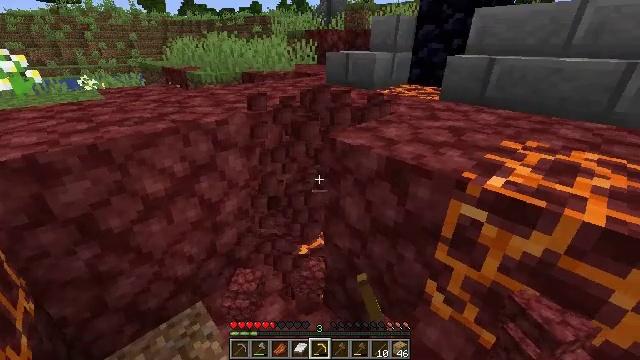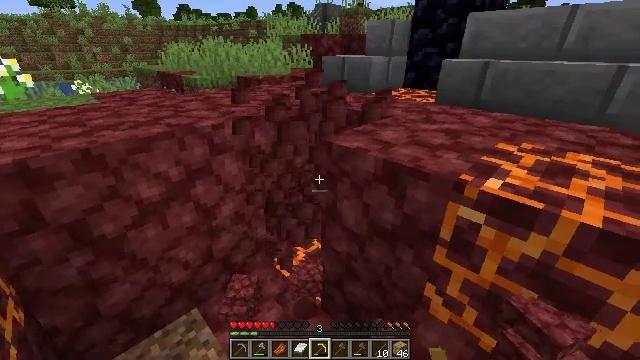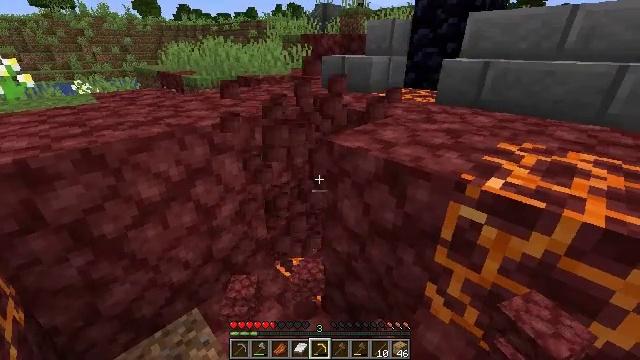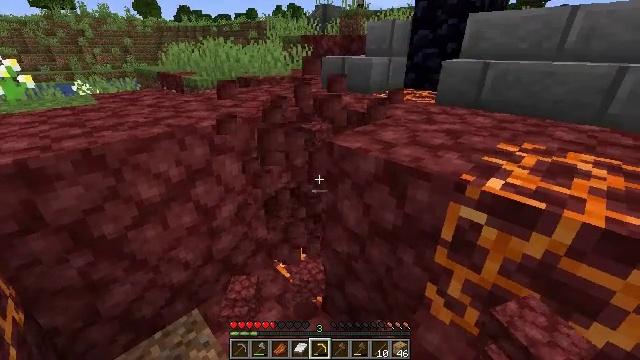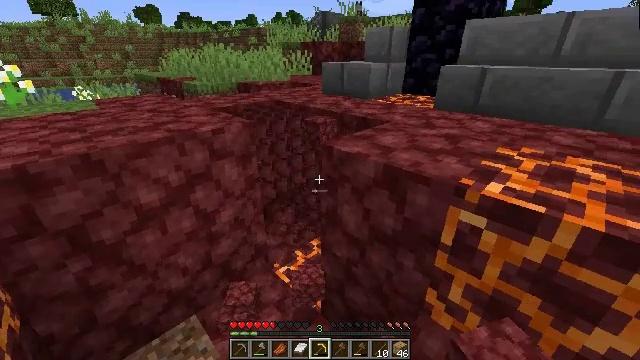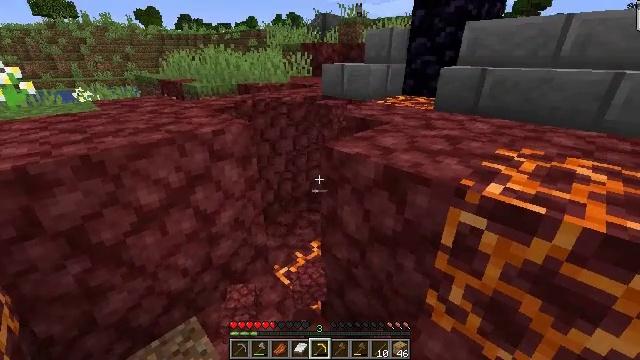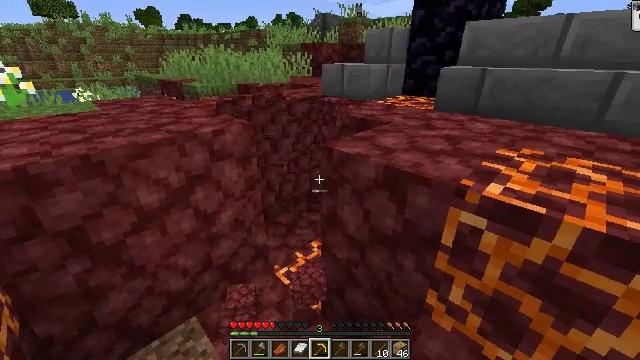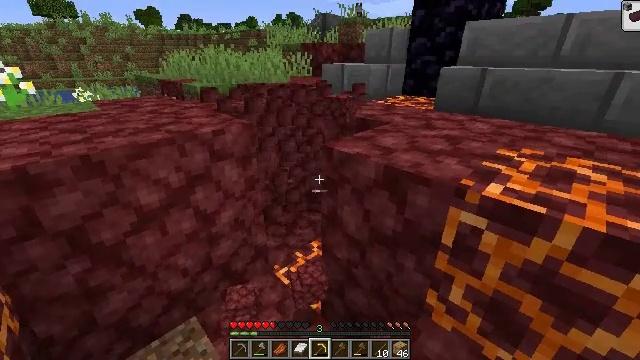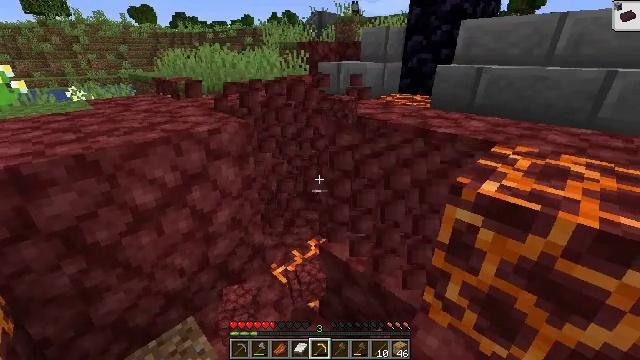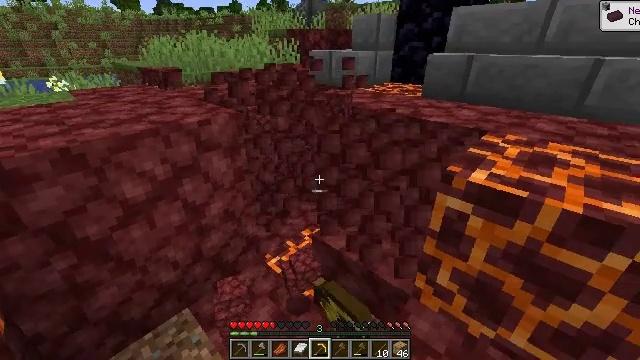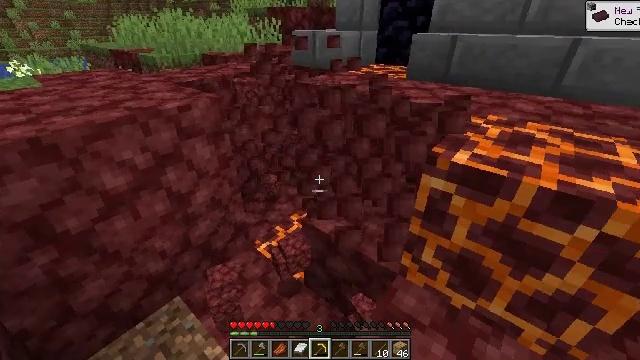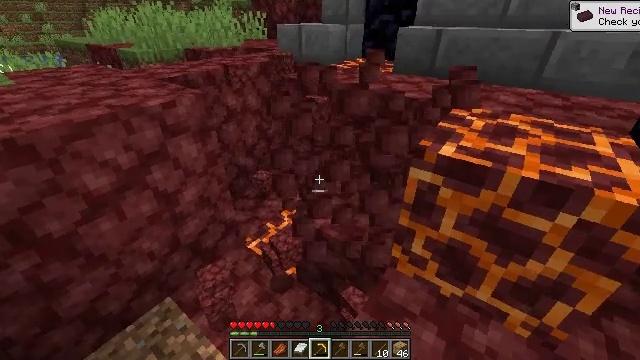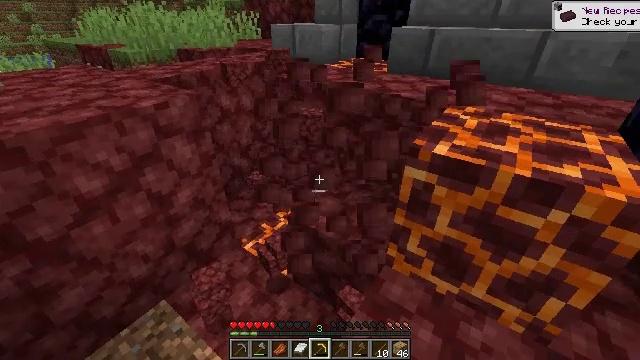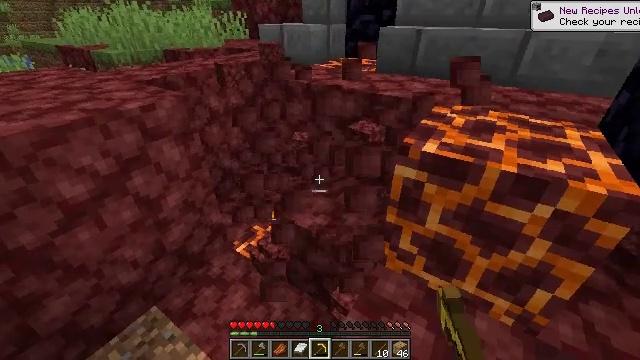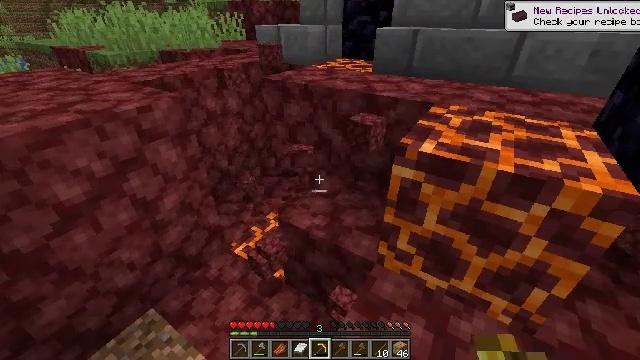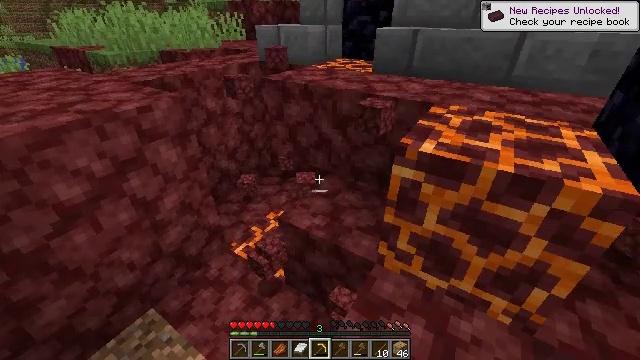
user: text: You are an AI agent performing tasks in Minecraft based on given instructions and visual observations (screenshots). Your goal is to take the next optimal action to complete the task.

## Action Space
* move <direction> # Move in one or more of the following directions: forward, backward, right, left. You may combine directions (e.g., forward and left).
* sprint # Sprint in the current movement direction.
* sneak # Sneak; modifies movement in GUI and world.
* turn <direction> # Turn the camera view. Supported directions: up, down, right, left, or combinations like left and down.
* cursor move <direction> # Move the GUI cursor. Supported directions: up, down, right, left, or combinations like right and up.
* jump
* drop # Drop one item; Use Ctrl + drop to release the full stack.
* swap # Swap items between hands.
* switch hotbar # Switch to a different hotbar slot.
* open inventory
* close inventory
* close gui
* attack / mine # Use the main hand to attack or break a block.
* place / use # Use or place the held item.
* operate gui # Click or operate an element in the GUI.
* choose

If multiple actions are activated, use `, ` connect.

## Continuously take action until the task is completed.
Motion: motion action
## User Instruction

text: Break the netherrack block.
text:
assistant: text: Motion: attack / mine
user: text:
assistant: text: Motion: attack / mine
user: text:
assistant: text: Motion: attack / mine
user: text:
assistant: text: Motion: turn up, attack / mine
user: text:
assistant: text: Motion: attack / mine
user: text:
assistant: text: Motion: attack / mine
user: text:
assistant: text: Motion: attack / mine
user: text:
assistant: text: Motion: attack / mine
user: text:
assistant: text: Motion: turn right and down, attack / mine
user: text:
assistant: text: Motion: turn right and down, attack / mine
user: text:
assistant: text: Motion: turn right and down, attack / mine
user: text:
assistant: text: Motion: turn right, attack / mine
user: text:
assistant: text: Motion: turn right, attack / mine
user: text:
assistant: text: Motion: attack / mine
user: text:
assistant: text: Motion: attack / mine
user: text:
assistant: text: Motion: attack / mine
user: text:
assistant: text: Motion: attack / mine
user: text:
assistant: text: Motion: turn left, attack / mine
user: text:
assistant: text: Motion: turn left and down, attack / mine
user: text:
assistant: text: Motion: turn down, attack / mine
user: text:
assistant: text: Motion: attack / mine
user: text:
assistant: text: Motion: attack / mine
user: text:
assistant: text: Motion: attack / mine
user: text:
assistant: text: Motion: no_op
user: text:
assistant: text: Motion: no_op
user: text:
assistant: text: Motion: no_op
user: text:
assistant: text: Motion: open inventory
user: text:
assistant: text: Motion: open inventory
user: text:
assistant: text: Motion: open inventory
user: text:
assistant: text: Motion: no_op